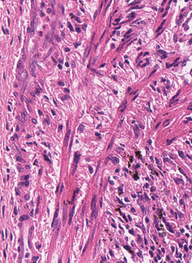
Tumor epithelial tissue: no
Tumor-associated stroma tissue: yes
Normal tissue: no